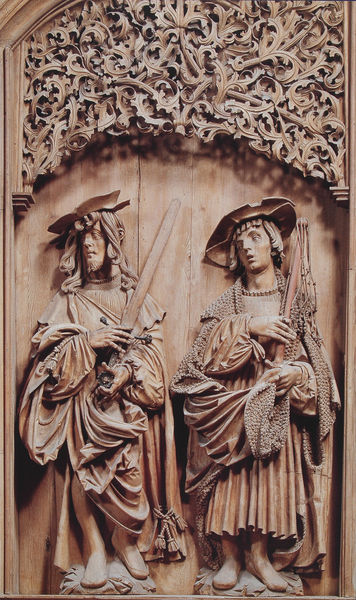
Titel: Hochaltar, rechter Flügel, Hll. Protasius und Gervasius
Künstler: Meister H. L.
Standort: Breisach
Institution: Münster St. Stephanus
Schlagwörter: fuß, kopf, mann, schatten, umhang, stadt, äste, braun, frau, holz, hut, hüte, licht, mund, männer, nase, säulen, blick, schal, ornament, bart, gesichter, hemd, jung, kappen, mützen, wand, arme, augen, falten, gesicht, stein, ärmel, hände, zweige, flach, figur, gewand, haare, gewänder, paar, pflanzen, gotik, locken, renaissance, ranken, relief, füße, bogen, zwei, schuhe, schwer, hellbraun, figuren, falte, nasen, detail, floral, verzierung, kordel, faltenwurf, plastik, foto, fotografie, photographie, fugen, nische, schwert, schwerter, waffen, manschetten, stiefel, altar, schnitzerei, kasten, photo, verziert, fragment, skulpturen, farbfoto, gotisch, mittelalter, baldachin, heiliger, umhänge, edelmänner, heilige, holt, riemerschmid, fassung, netz, aufnahme, schnitzwerk, gewandfalten, maßwerk, skulpur, altaraufsatz, retabel, haarlocken, attribute, gespränge, riemenschneider, holzschnitzerei, patron, halbrelief, aopstel, lockne, pgotgraphie, skuptur, ziselieren, schitzen, mittrlalter, kuhmaulschuh